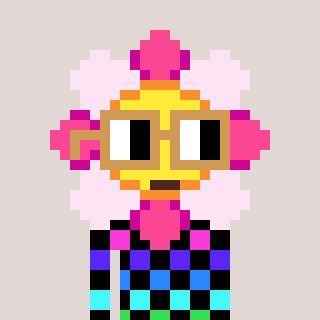
a pixel art character with square brown glasses, a flower-shaped head and a red-colored body on a warm background